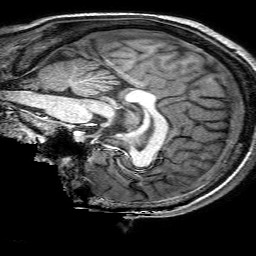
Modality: T1w
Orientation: sagittal
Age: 19
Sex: male